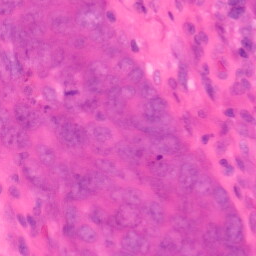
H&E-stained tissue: Colon